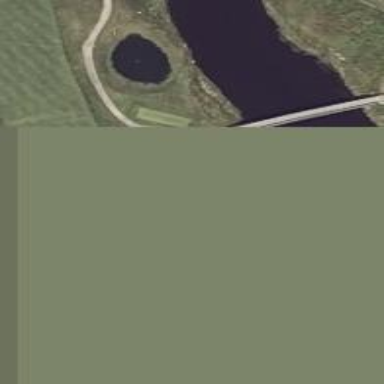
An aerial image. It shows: Golf hole.